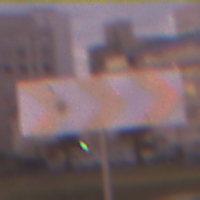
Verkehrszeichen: RichtungstafelnInKurvenGrossLinks
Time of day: SunriseSunset
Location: Outdoor (Urban)
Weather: PartlyCloudy
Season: NotSpecified
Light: Natural